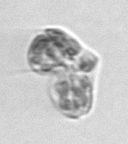
Label: Karenia